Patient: sex M, age 38
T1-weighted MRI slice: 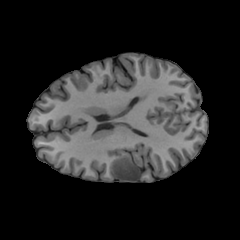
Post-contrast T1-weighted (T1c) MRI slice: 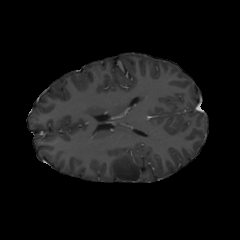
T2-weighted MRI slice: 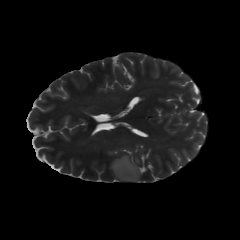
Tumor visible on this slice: yes
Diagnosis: Astrocytoma, IDH-mutant
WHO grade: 2